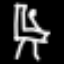
Label: chair